Question: I am trying to make a basic map where pressing a button moves a character.
I am using Netbeans and so far it's going smoothly! Except for trying to remove a JLabel from a JPanel and then add a new JLabel to it.
Here is my full code:
'''
import java.awt.event.*;
import java.awt.*;
import javax.swing.*;
public class startMap extends JFrame {
public int locX = 1;
public int locY = 1;
ImageIcon tile = new ImageIcon("src/tile.png");
JLabel tileLabel = new JLabel(tile);
ImageIcon berry = new ImageIcon("src/berry.png");
JLabel berryLabel = new JLabel(berry);
ImageIcon blank = new ImageIcon("src/blank.png");
JLabel blankLabel = new JLabel(blank);
JLabel testL = new JLabel("LOL");
JPanel[][] map = new JPanel[7][7];
public startMap() {
setBackground(Color.BLACK);
setFocusable(true);
keyHandler kh = new keyHandler();
addKeyListener(kh);
mapGUI();
}
public void mapGUI() {
JPanel mainP = new JPanel();
mainP.setBackground(Color.BLACK);
mainP.setLayout(new FlowLayout());
for (int x = 0; x < 7; x++) {
for (int i = 0; i < 7; i++) {
map[x][i] = new JPanel();
System.out.println("1");
blankLabel = new JLabel(blank);
map[x][i].setBorder(BorderFactory.createLineBorder(Color.BLACK, 2));
map[x][i].add(blankLabel);
}
}
for (int x = 1; x < 6; x++) {
for (int i = 1; i < 6; i++) {
System.out.println("2");
map[x][i].removeAll();
revalidate();
repaint();
tileLabel = new JLabel(tile);
map[x][i].add(tileLabel);
revalidate();
repaint();
}
}
System.out.println("3");
map[locX][locY].removeAll();
revalidate();
repaint();
map[locX][locY].add(berryLabel);
revalidate();
repaint();
for (int x = 0; x < 7; x++) {
for (int i = 0; i < 7; i++) {
mainP.add(map[x][i]);
}
}
add(mainP);
}
@Override
public void paint(Graphics g) {
super.paint(g);
}
private class keyHandler extends KeyAdapter {
@Override
public void keyPressed(KeyEvent e) {
if (e.getKeyCode() == KeyEvent.VK_RIGHT) {
locY+=1;
map[locX][locY].removeAll();
revalidate();
repaint();
map[locX][locY].add(berryLabel);
revalidate();
repaint();
}
}
}
'''
}
Here is what changes the squares when the user clicks Right.
Here is the KeyAdapter code:
'''
private class keyHandler extends KeyAdapter {
@Override
public void keyPressed(KeyEvent e) {
if (e.getKeyCode() == KeyEvent.VK_RIGHT) {
locY+=1;
map[locX][locY].removeAll();
revalidate();
repaint();
map[locX][locY].add(berryLabel);
revalidate();
repaint();
}
}}
'''
NOTE: the system out is just a debugging method I use to check what's being called when.
So when I run it looks like this
Move to the right and revalidate $ repaint:

Why does the box located in 1,1 go to being gray?
Help figuring out how to make the boxes stay with a white square instead of turning back to gray.
----------------------------SSCCE----------------------------------
Use the full code above
and this is the main class:
'''
import javax.swing.*;
public class TestGame extends JFrame {
public static void main(String[] args) {
startMap sm = new startMap();
sm.setDefaultCloseOperation(JFrame.EXIT_ON_CLOSE);
sm.setVisible(true);
sm.setSize(380,415);
sm.setResizable(false);
}
}
'''
Fixed Version:
'''
import java.awt.event.*;
import java.awt.*;
import javax.swing.*;
public class startMap extends JFrame {
public int locX = 1;
public int locY = 1;
ImageIcon tile = new ImageIcon("src/tile.png");
JLabel tileLabel = new JLabel(tile);
ImageIcon berry = new ImageIcon("src/berry.png");
JLabel berryLabel = new JLabel(berry);
ImageIcon blank = new ImageIcon("src/blank.png");
JLabel blankLabel = new JLabel(blank);
JLabel testL = new JLabel("LOL");
JPanel[][] map = new JPanel[7][7];
public startMap() {
setBackground(Color.BLACK);
setFocusable(true);
keyHandler kh = new keyHandler();
addKeyListener(kh);
mapGUI();
}
public void mapGUI() {
JPanel mainP = new JPanel();
mainP.setBackground(Color.BLACK);
mainP.setLayout(new FlowLayout());
for (int x = 0; x < 7; x++) {
for (int i = 0; i < 7; i++) {
map[x][i] = new JPanel();
System.out.println("1");
blankLabel = new JLabel(blank);
map[x][i].setBorder(BorderFactory.createLineBorder(Color.BLACK, 2));
map[x][i].add(blankLabel);
}
}
for (int x = 1; x < 6; x++) {
for (int i = 1; i < 6; i++) {
System.out.println("2");
map[x][i].removeAll();
tileLabel = new JLabel(tile);
map[x][i].add(tileLabel);
revalidate();
repaint();
}
}
System.out.println("3");
map[locX][locY].removeAll();
map[locX][locY].add(berryLabel);
revalidate();
repaint();
for (int x = 0; x < 7; x++) {
for (int i = 0; i < 7; i++) {
mainP.add(map[x][i]);
}
}
add(mainP);
}
@Override
public void paint(Graphics g) {
super.paint(g);
}
private class keyHandler extends KeyAdapter {
@Override
public void keyPressed(KeyEvent e) {
if (e.getKeyCode() == KeyEvent.VK_RIGHT) {
berryLabel = new JLabel(berry); //THIS
tileLabel = new JLabel(tile); //And THIS had to be RE initialized idk why.
map[locX][locY].removeAll();
map[locX][locY].add(tileLabel);
locY += 1;
map[locX][locY].removeAll();
map[locX][locY].add(berryLabel);
revalidate();
repaint();
}
}
}
'''
}
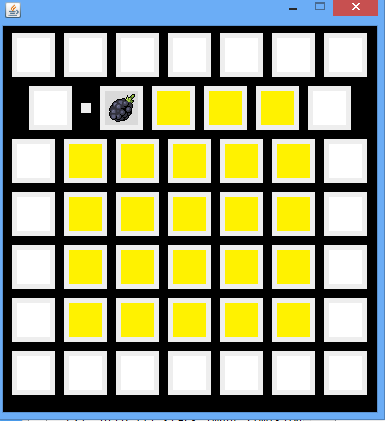
Answer: Should be called after adding / removing
'''
revalidate();
repaint();
'''
Don't call 'repaint()' from 'paint()'